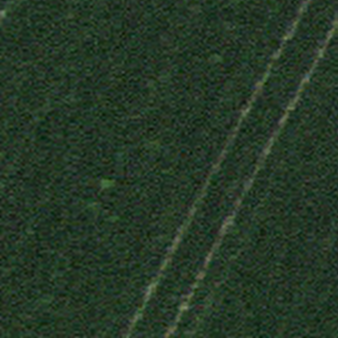
Label: other